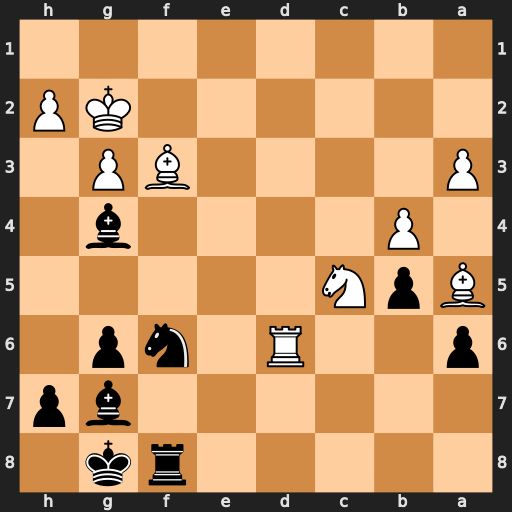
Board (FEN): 5rk1/6bp/p2R1np1/BpN5/1P4b1/P4BP1/6KP/8
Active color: b
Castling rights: -
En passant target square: -
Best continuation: Bxf3+ Kxf3 Ne8+ Ke4 Nxd6+